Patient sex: F
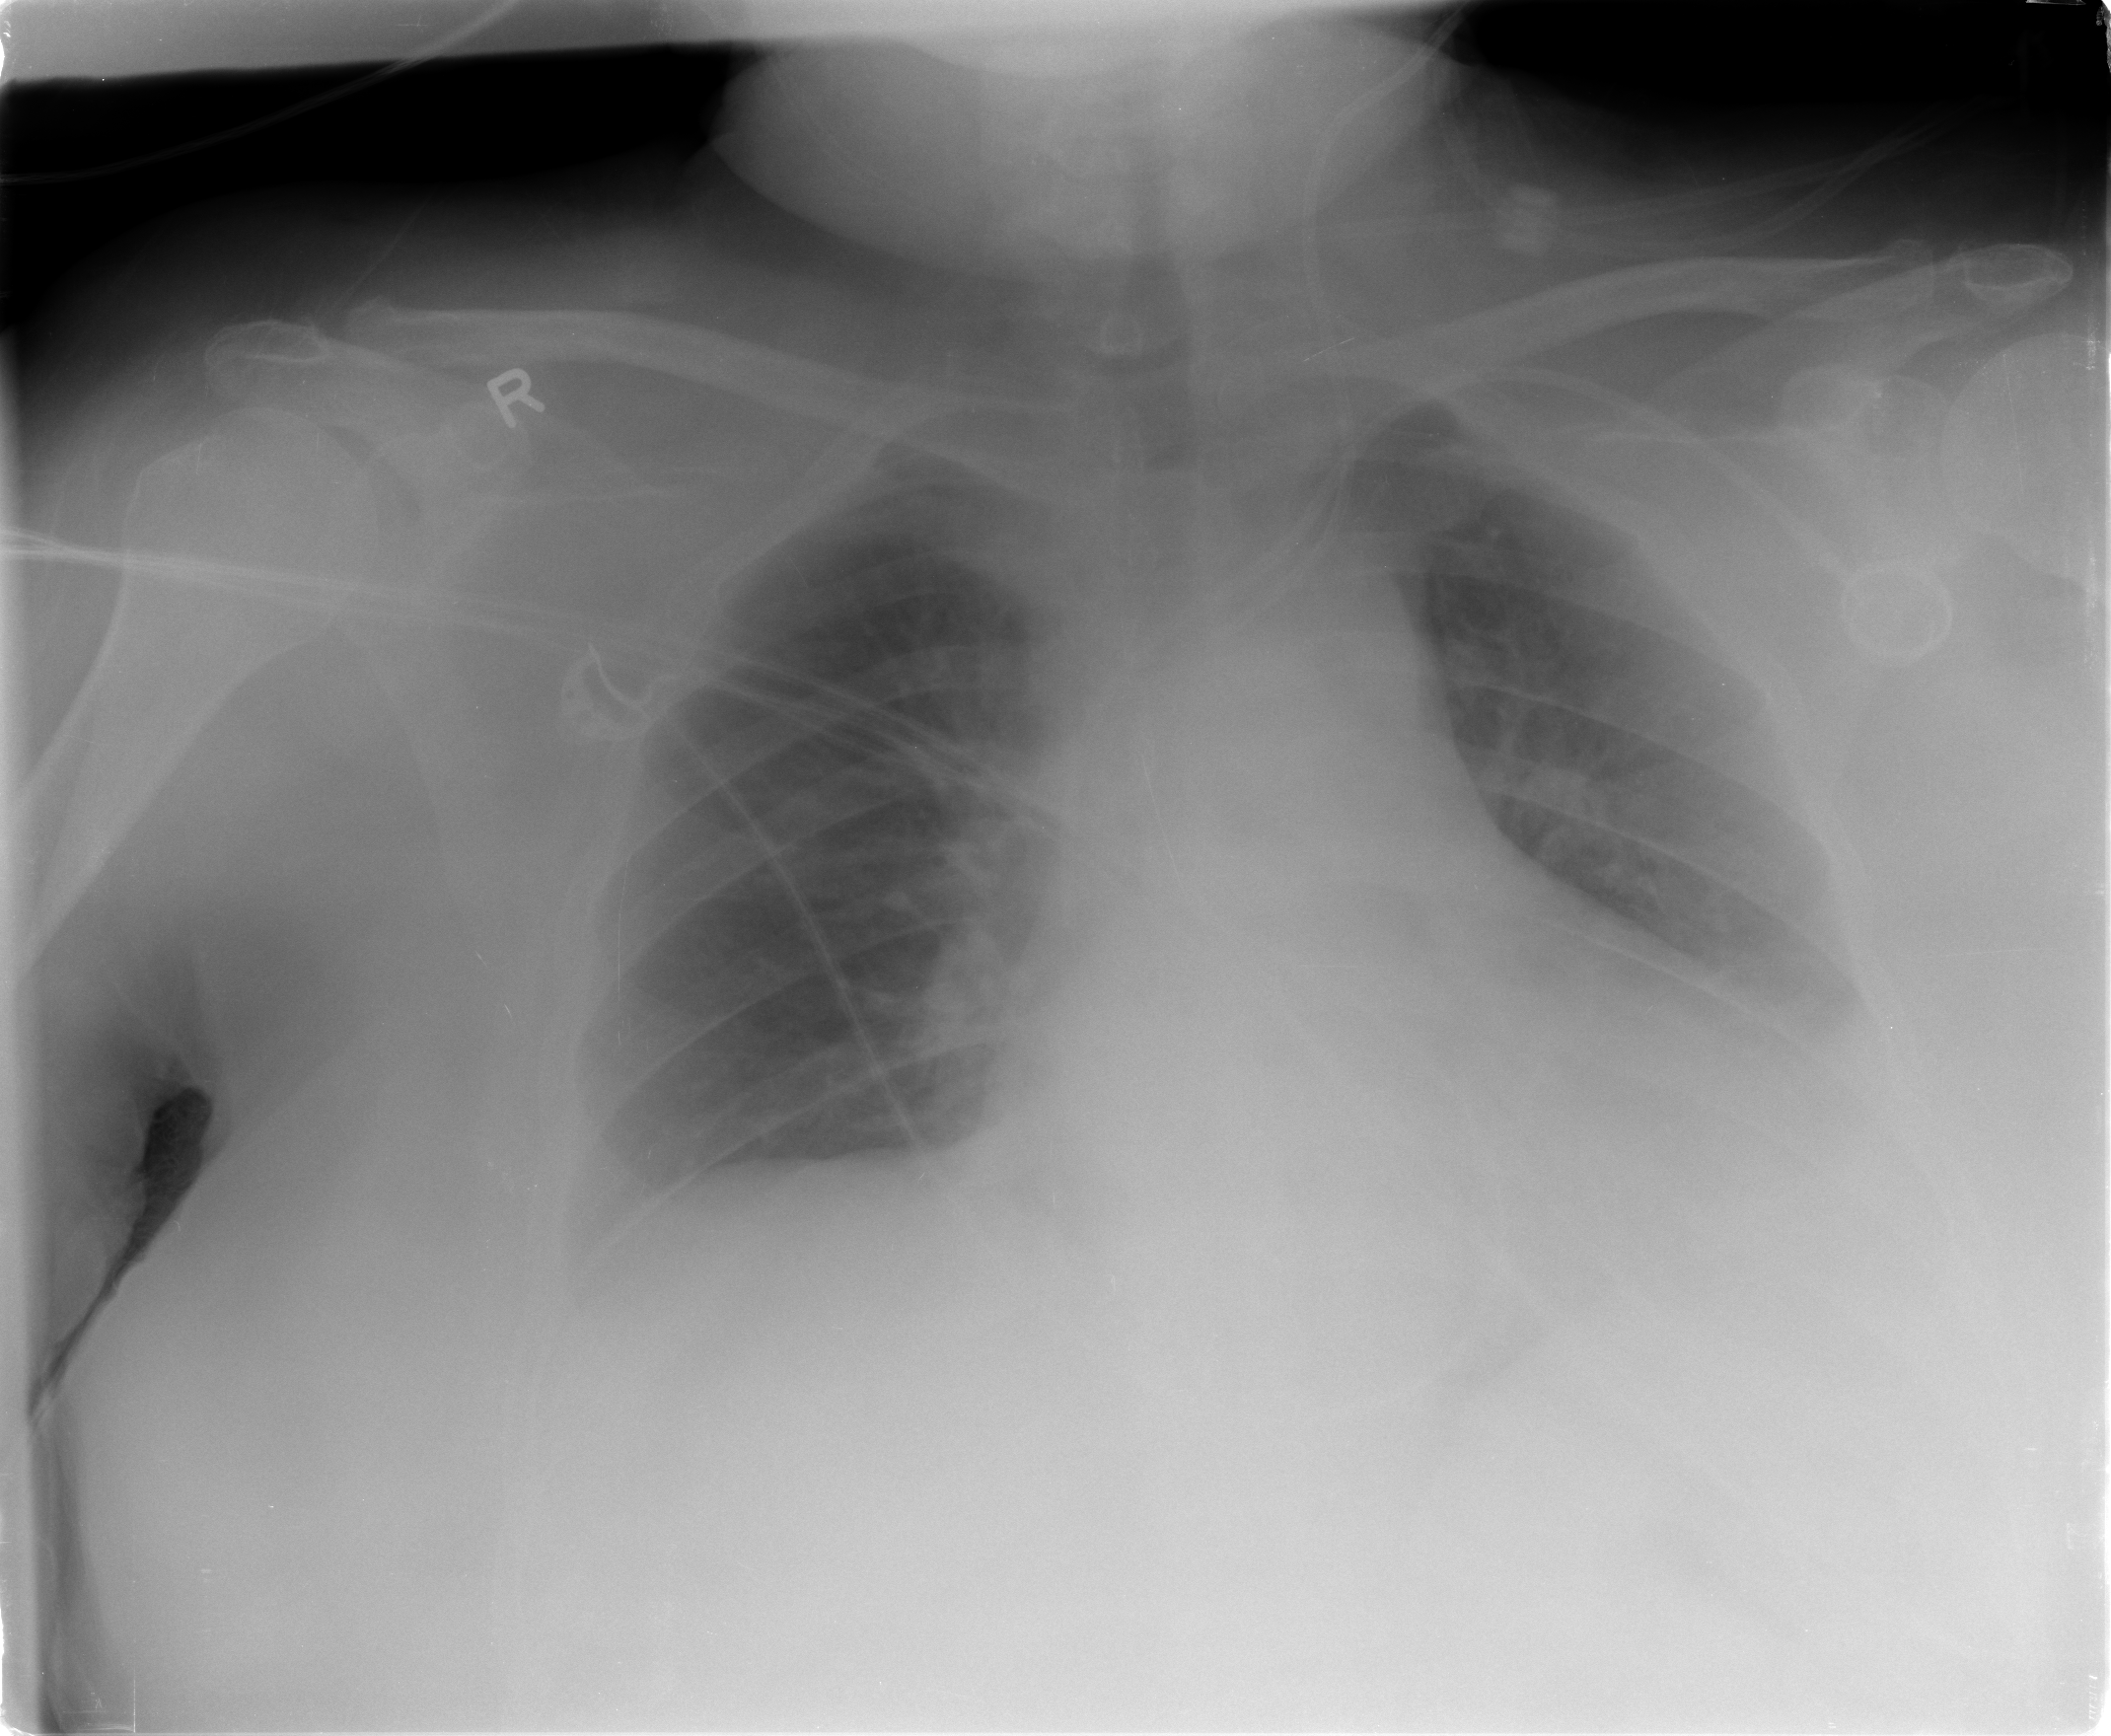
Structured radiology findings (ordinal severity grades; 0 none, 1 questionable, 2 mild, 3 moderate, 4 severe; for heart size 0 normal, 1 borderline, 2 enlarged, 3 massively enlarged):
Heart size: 2
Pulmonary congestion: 0
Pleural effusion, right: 1
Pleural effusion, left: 2
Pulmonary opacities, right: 0
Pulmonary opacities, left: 0
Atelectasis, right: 2
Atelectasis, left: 2